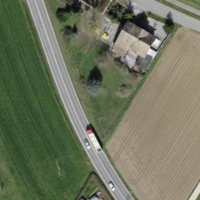
EUNIS habitat code: 52
Species observed at this site:
Gryllus campestris